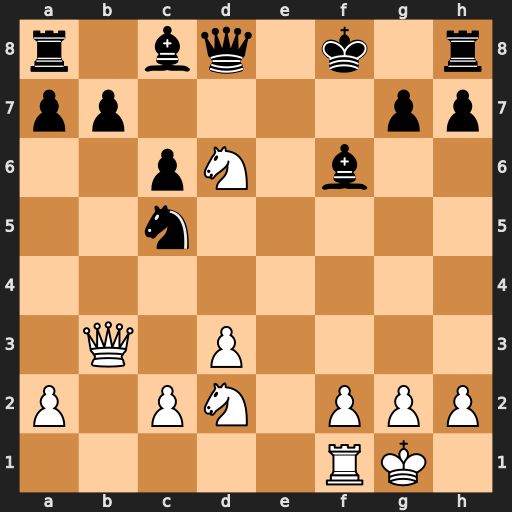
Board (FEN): r1bq1k1r/pp4pp/2pN1b2/2n5/8/1Q1P4/P1PN1PPP/5RK1
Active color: w
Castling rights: -
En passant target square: -
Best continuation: Qf7#